高三 · 度量几何学
11. 如图, 圆 $O$ 的直径 $A B=8, C$ 为圆周上一点, $B C=4$, 过点 $C$ 作圆的切线 $I$, 过点 $A$ 作直线 $I$ 的垂线 $\mathrm{AD}$, 点 $\mathrm{D}$ 为垂足, $\mathrm{AD}$ 与圆 $\mathrm{O}$ 交于点 $\mathrm{E}$, 则线段 $\mathrm{AE}$ 的长为

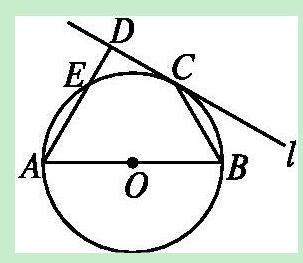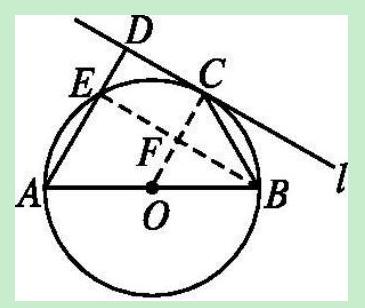
答案: 4
解析: ：解答：如图,连接 $\mathrm{OC}$,连接 $\mathrm{BE}$ 交 $\mathrm{OC}$ 于点 $\mathrm{F}$,

则 $\mathrm{OC} \perp \mathrm{l}, \mathrm{BE} \perp \mathrm{AD}$.

又 $\mathrm{AD} \perp \mathrm{l}$,所以 $\mathrm{AD} / / \mathrm{OC}, \mathrm{OC} \perp \mathrm{BE}$.

又直径 $A B=8$,

则 $\mathrm{OB}=\mathrm{OC}=4$.

又 $\mathrm{BC}=4$,故 $\triangle \mathrm{OBC}$ 是等边三角形.

则 $\mathrm{F}$ 是 $\mathrm{OC}$ 的中点.

所以 $\mathrm{AE}=2 \mathrm{OF}=\mathrm{OC}=4$.

分析: 本题主要考查了圆的切线的性质及判定定理, 解决问题的关键是根据圆的切线的性质及判定定理结合试题图形满足条件计算即可